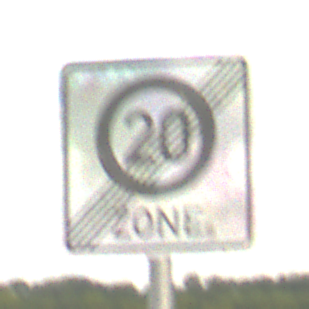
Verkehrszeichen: EndeZone20
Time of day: SunriseSunset
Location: Outdoor (RoadRail)
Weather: PartlyCloudy
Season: NotSpecified
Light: Natural